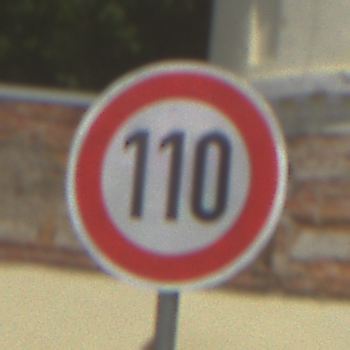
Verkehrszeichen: Geschwindigkeit110
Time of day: Midday
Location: Outdoor (Suburban)
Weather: PartlyCloudy
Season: NotSpecified
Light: Natural